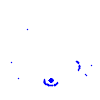
Particle: electron